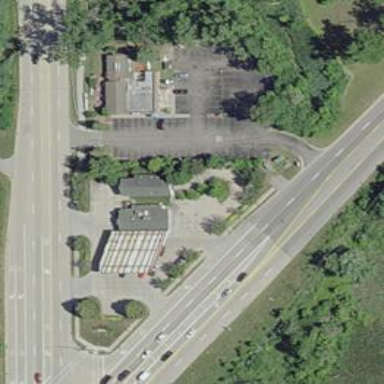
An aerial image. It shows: Convenience shop.